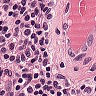
Metastatic tissue present: no